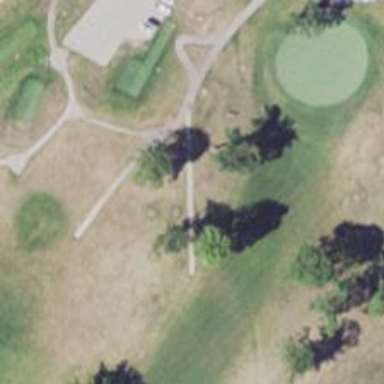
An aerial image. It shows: Pathway for golfing.